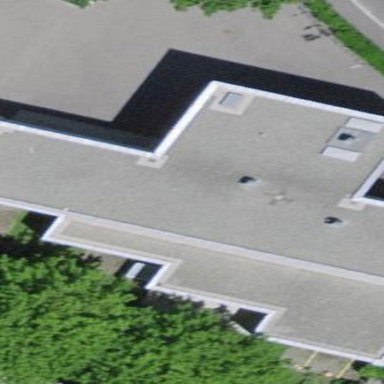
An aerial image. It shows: School building.